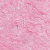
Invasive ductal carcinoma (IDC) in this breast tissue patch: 0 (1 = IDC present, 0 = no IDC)